Question: I have a plot similar to this

Using the following data:
'''
Cultivar Date Weight sd n se
1 c39 d16 3.18 <PHONE> 10 0.30250803
2 c39 d20 2.80 <PHONE> 10 0.<PHONE>
3 c39 d21 2.74 <PHONE> 10 0.31098410
4 c52 d16 2.26 <PHONE> 10 0.<PHONE>
5 c52 d20 3.11 <PHONE> 10 0.25008887
6 c52 d21 1.47 <PHONE> 10 0.<PHONE>
'''
I did the plot with the following code:
'''
ggplot(cabbage_exp, aes(x=Date, y=Weight, fill=Cultivar)) +
geom_bar(position="dodge") +
scale_fill_manual (values =c("#90353B", "burlywood1"))
'''
What I would like to do: Assign different density/luminosity of colours to the C52 ('burlywood1')depending on the value of se, so higher values of se have a darker tone and lower values a lighter yellow tone.
I have tried to nest the 'scale_colour_gradient2' in the 'scale_fill_manual' but but it didn't work. Is there any way to do this?
'''
ggplot(cabbage_exp, aes(x=Date, y=Weight, fill=Cultivar)) +
geom_bar(position="dodge") +
scale_fill_manual (values =c("#90353B", scale_colour_gradient2(low="#22FF00", mid="white", high="#FF0000", midpoint=median(cabbage_exp$se))))
'''
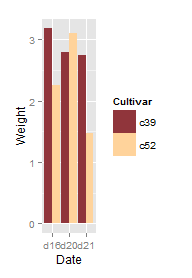
Answer: Just map 'se' to 'alpha' in the veins of:
'''
library(ggplot2)
ggplot(cabbage_exp, aes(x=Date, y=Weight, fill=Cultivar, alpha = se)) +
geom_bar(position="dodge", stat = "identity") +
scale_alpha(range = c(.5, 1)) +
scale_fill_manual (values =c("#90353B", "burlywood1"))
'''
This creates alpha values ranging from 0.5 to 1 (= opaque).
If you just want 1 color to be transparent, add another alpha column e.g. like this:
'''
cabbage_exp$alpha[cabbage_exp$Cultivar == "c52"] <- scales::rescale(cabbage_exp$se[cabbage_exp$Cultivar == "c52"], to = c(.5, 1))
ggplot(cabbage_exp, aes(x=Date, y=Weight, fill=Cultivar, alpha = alpha)) +
geom_bar(position="dodge", stat = "identity") +
scale_alpha(range = c(.5, 1)) +
scale_fill_manual (values =c("#90353B", "burlywood1"))
'''